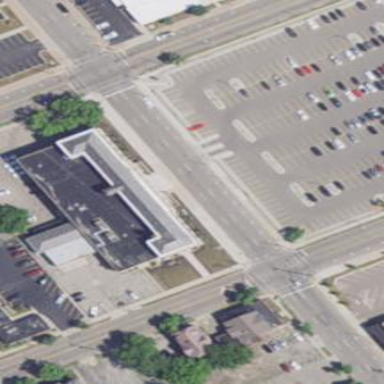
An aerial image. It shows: Courthouse building.